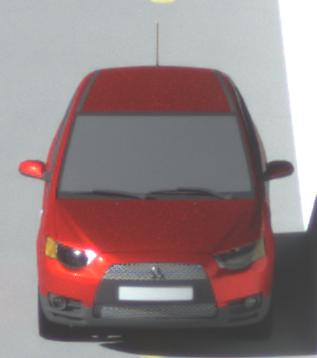
Make: Mitsubishi
Model: Colt 1.1
Detailed model: Colt (VI)
Model produced from: 2008/11
Model produced until: 2010/10
Doors: 3
Color: red
Road condition: dry road
Daytime: morning or afternoon
Contrast: high contrast